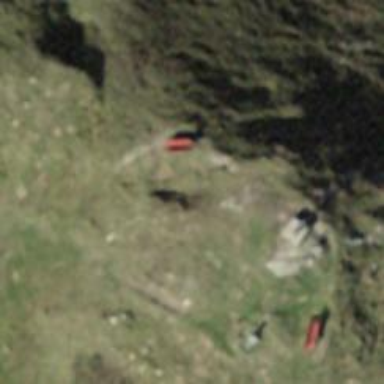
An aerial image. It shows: Red bench.